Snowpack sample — Buffalo Mountain, Silverthorne, Colorado, USA (1/25/25, 10:11 AM MST)
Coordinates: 39.6222, -106.1139
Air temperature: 22 °F
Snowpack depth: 110 cm
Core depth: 40 cm
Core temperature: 46.4 °F
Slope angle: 12°, slope face: 102°
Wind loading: high
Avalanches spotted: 0
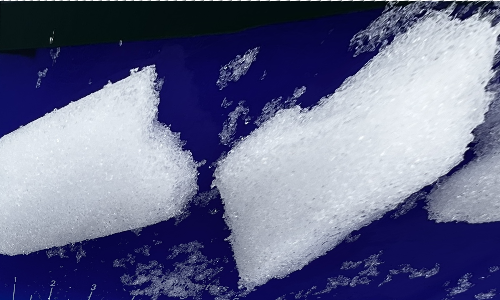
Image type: core
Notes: No avalanches nearby, collected on the outskirts of a fire break 15 meters from the treeline, on way to Buffalo and Red Mountain